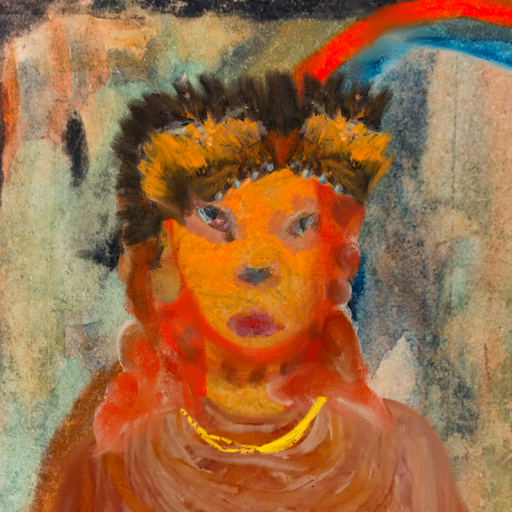
Background: Childish, Head And Neck Front: Sisters, Face Front: Boggyland, Bust: Pious_Lady, Hair Front: Rupkatha, Head Accessory: Gypsy_Queen, Second Necklace: Blank, Necklace: Irani_1, Baby: Blank